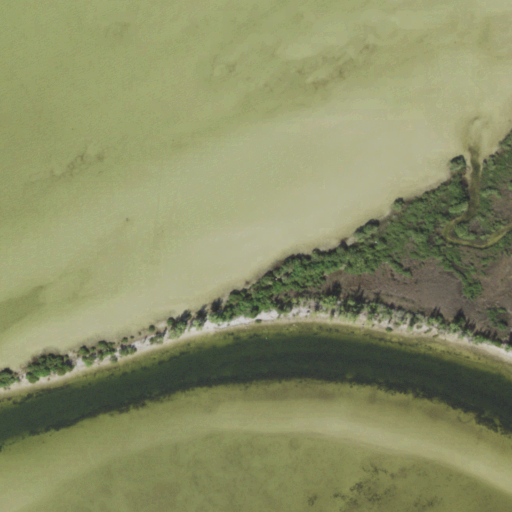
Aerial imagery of cape in Florida named Coon Key Point containing open water and herbaceous wetlands